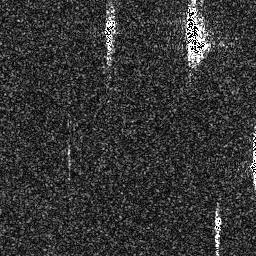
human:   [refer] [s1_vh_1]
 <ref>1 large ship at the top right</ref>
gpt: <box>[[70, 0, 82, 23, 0]]</box>